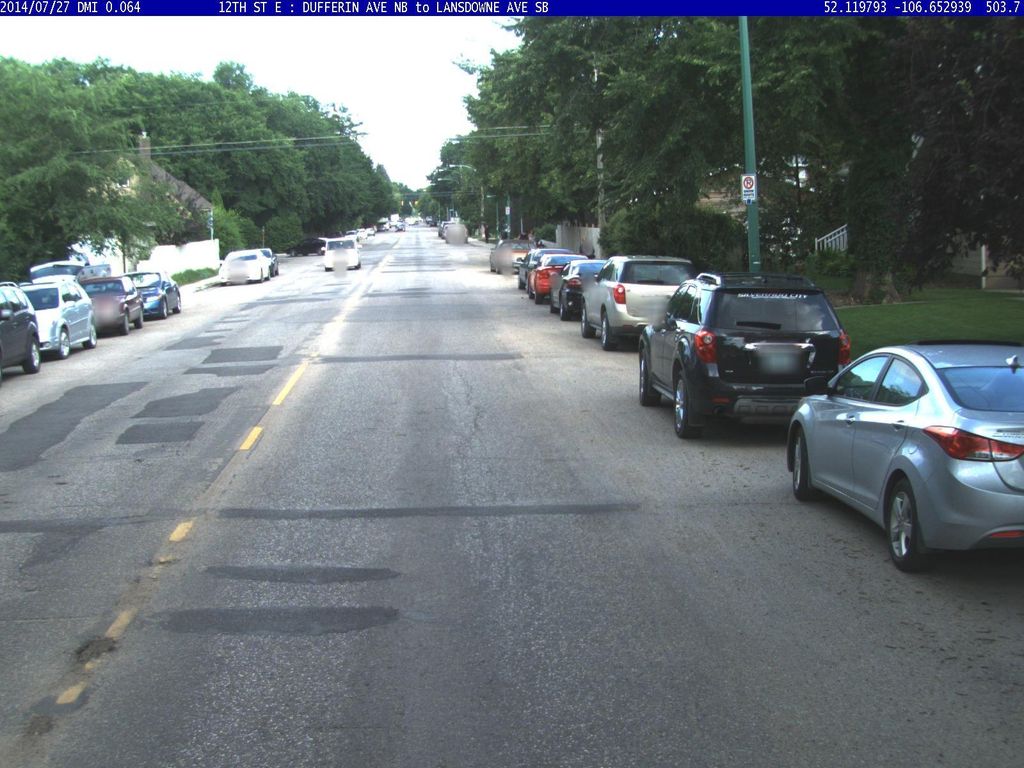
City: saskatoon